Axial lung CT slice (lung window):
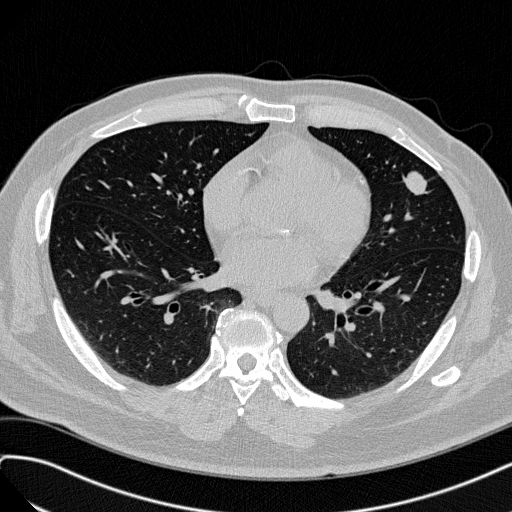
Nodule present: yes
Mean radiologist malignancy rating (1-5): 3.75